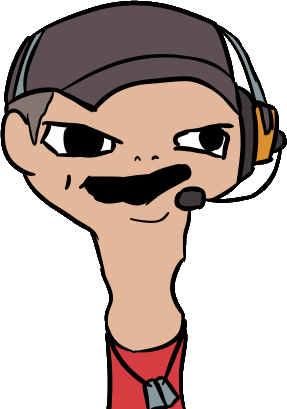
Label: 5_Brainlet